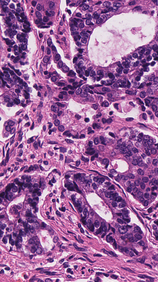
Tumor epithelial tissue: yes
Tumor-associated stroma tissue: yes
Normal tissue: no